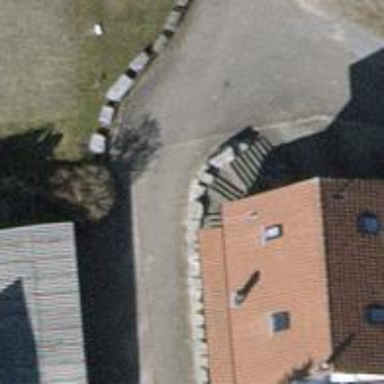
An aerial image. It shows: Driveway made of paving stones.